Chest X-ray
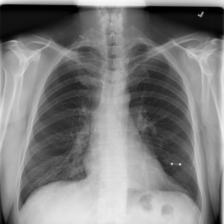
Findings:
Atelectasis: negative
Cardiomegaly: negative
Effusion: negative
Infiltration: negative
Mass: negative
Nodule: negative
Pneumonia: negative
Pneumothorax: negative
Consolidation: negative
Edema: negative
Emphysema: negative
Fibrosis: negative
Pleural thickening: negative
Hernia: negative